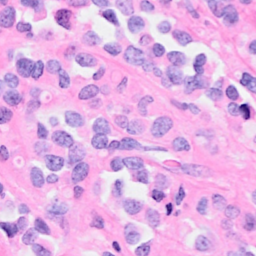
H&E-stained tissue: Breast